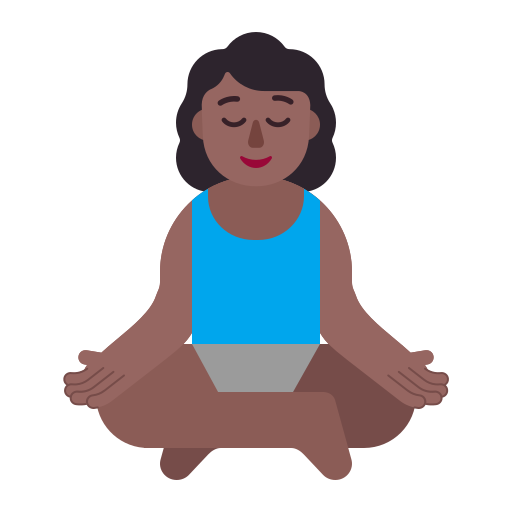
woman in lotus position flat  dark